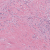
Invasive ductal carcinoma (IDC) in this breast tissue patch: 1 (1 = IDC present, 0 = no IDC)